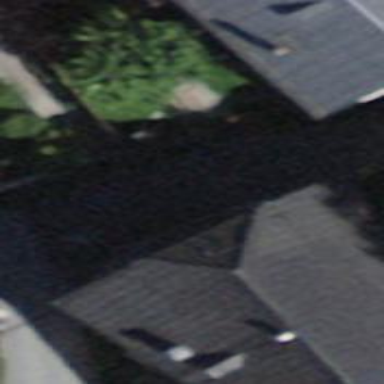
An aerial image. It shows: Building with gabled roof oriented across its structure.